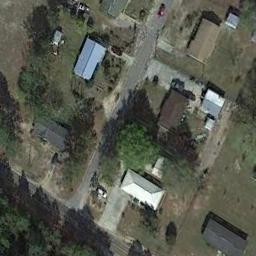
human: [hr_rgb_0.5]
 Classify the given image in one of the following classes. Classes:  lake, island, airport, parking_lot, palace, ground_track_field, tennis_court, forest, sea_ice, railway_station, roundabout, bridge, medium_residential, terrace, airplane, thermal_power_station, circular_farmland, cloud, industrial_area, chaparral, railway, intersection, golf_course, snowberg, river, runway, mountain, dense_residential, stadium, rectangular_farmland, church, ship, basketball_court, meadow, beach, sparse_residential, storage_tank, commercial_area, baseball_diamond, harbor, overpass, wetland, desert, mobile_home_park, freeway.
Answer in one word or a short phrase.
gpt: medium_residential